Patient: sex M, age 58
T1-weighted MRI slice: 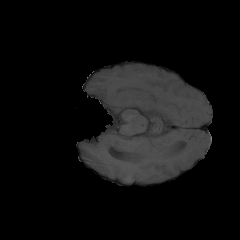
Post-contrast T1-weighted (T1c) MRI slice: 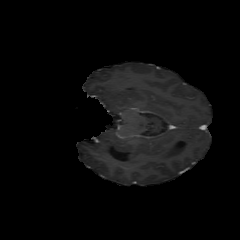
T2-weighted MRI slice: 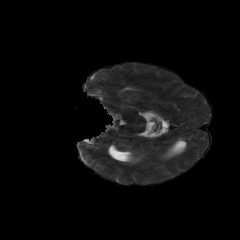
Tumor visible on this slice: no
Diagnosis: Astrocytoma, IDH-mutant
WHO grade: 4